Question: For some native apps (like videos) when you go into the Settings app > General > Usage > Manage Storage > An App, it shows the actual content and allows the user to delete it from there:

Like for videos, it shows the content in a table view, gives various information like size and allows the user to delete the specific content. Is there a way to do the same for a third party app?
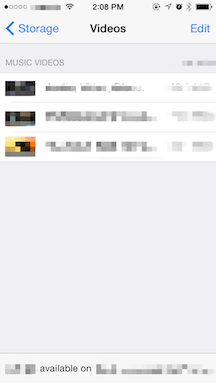
Answer: Unfortunately there is a difference between what native apps can do and what third-party apps can do. Third-party apps can only expose limited settings controls - switches, text fields etc. You cannot expose a file browser, for example.
You will need to provide file management capabilities in the app itself if this is required.